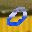
Label: 0